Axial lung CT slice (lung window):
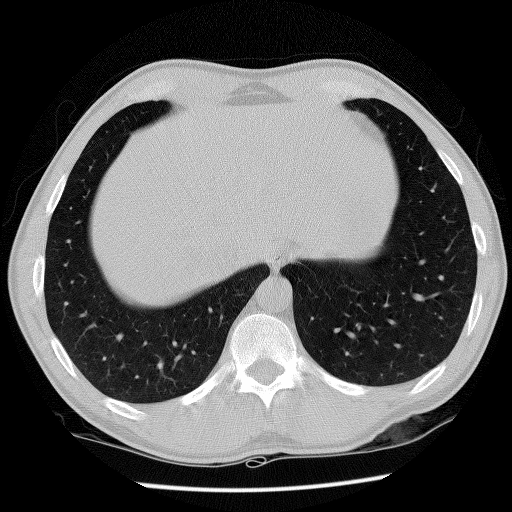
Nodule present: no